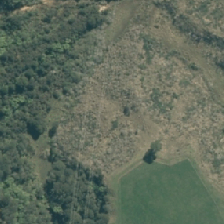
Land cover: low_producing_grassland